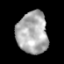
Tissue: prostate
Cell type: T cells
Senescence score: 0.3227
Nuclear area (px): 1274
Mean DAPI intensity: 172.558